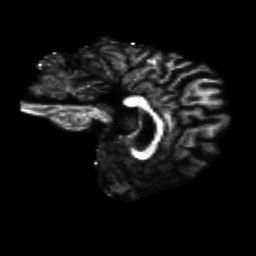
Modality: FA
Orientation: sagittal
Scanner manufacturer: siemens
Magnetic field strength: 3 T
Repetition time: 8.8 s
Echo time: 0.085 s